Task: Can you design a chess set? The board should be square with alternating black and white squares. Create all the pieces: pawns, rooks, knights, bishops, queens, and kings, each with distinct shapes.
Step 848:
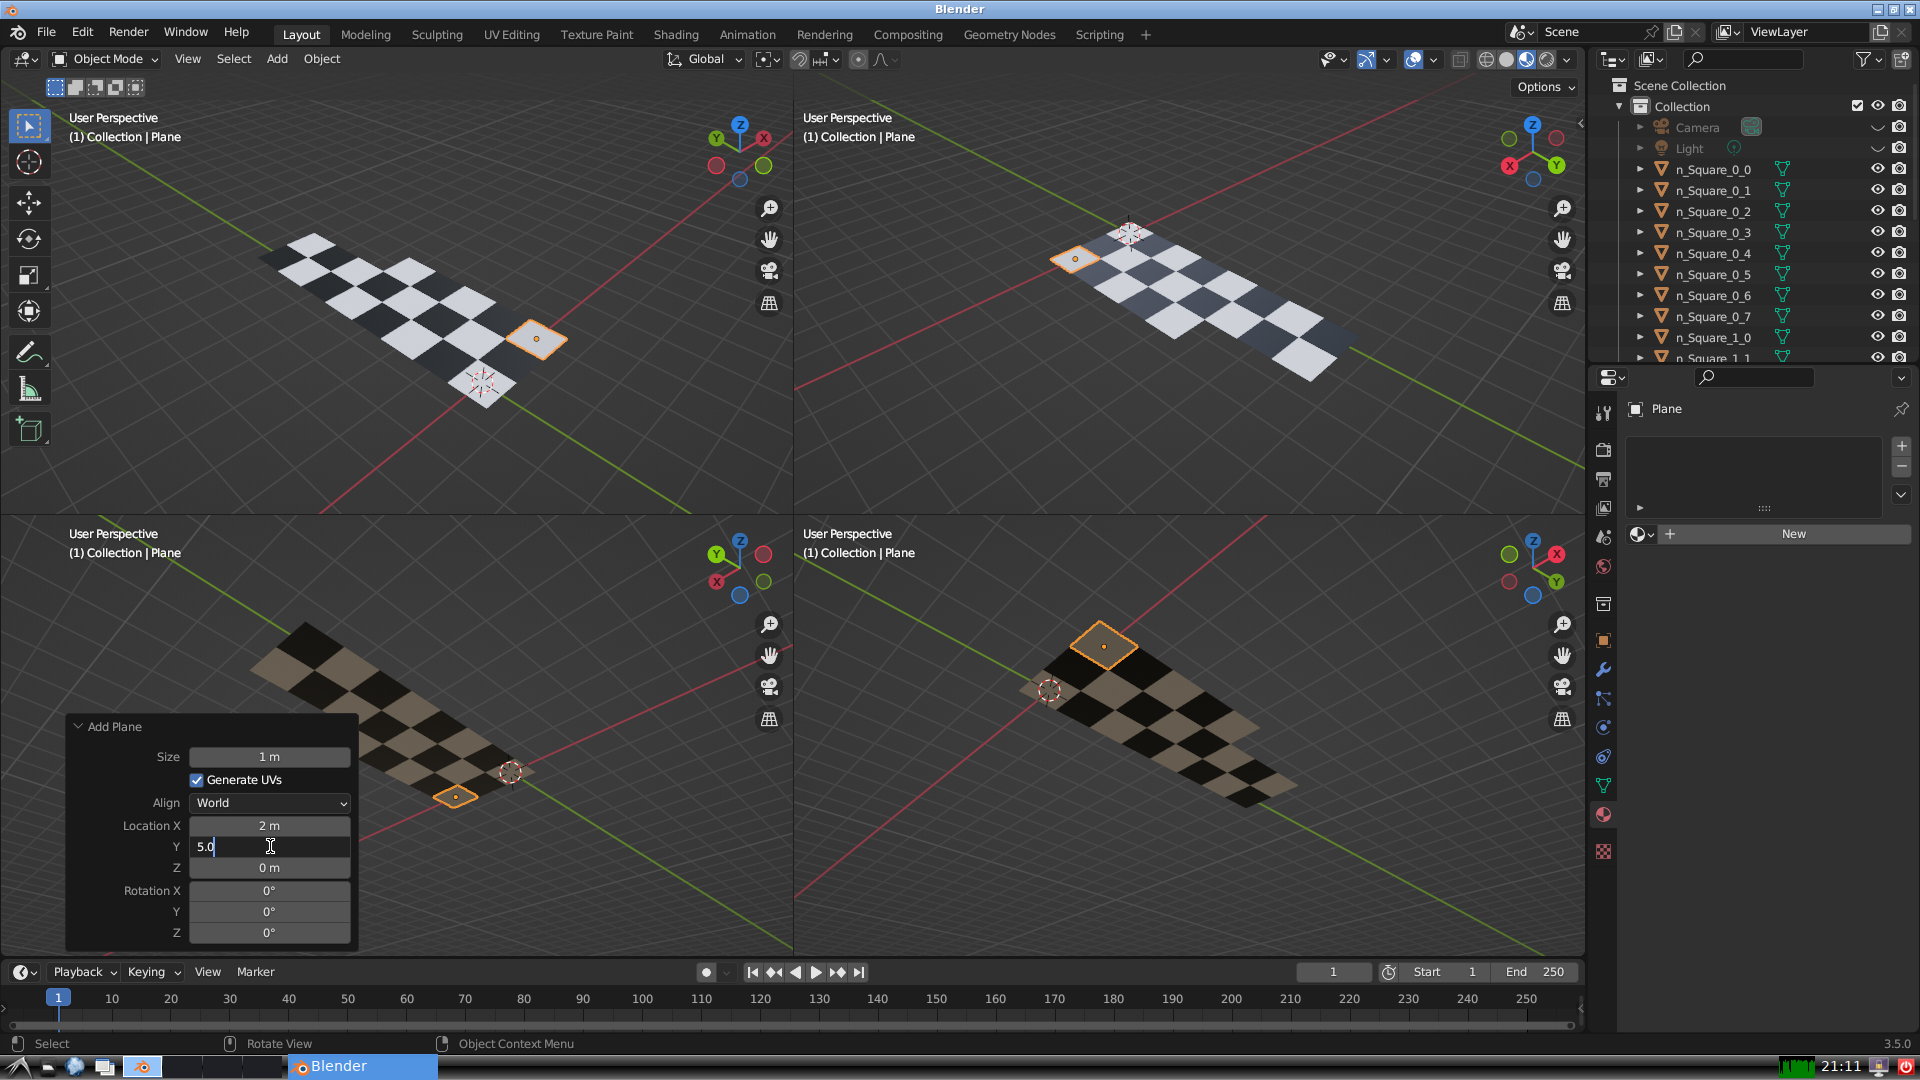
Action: {"key_press": ['Return']}